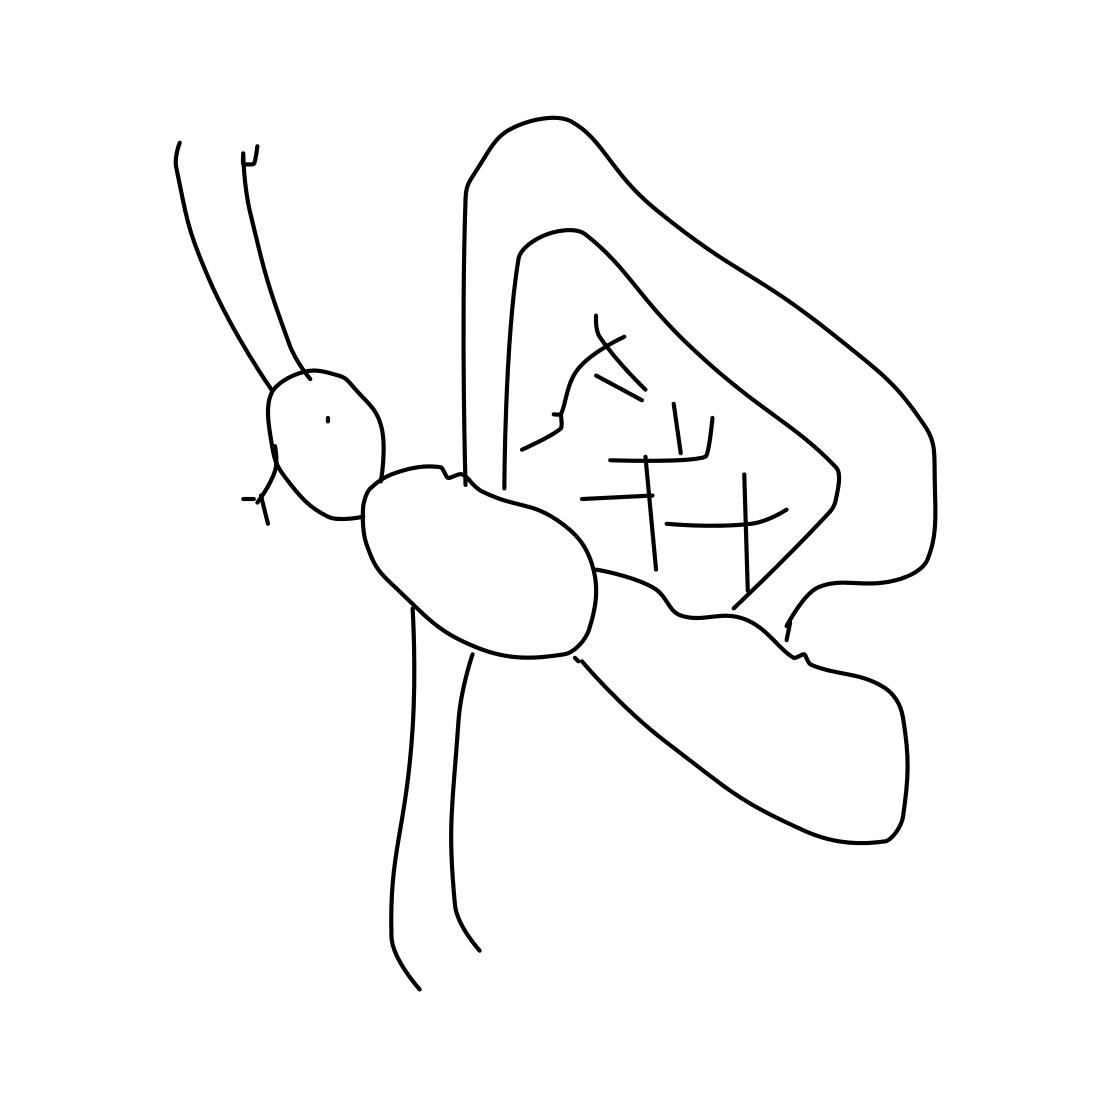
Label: butterfly